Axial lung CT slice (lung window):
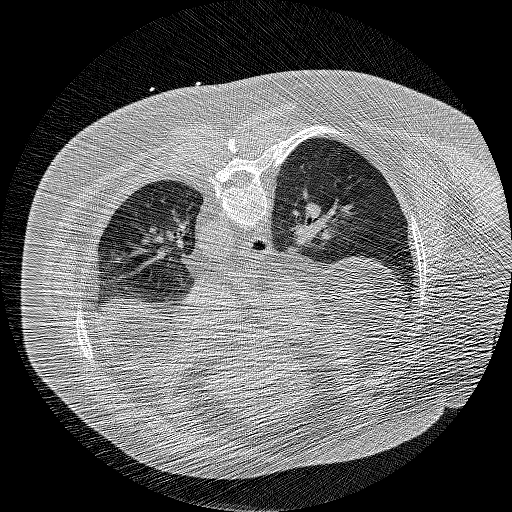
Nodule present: no